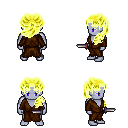
a pixel art fantasy rpg character, male body template, dark elf, purple skin, brown robe, white pants, gold princess hairstyle, dagger, four views (front, back, left, right), 2x2 character sprite sheet, small pixel art, hard edges, no anti-aliasing